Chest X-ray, AP view. Patient: 73 years old, sex F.
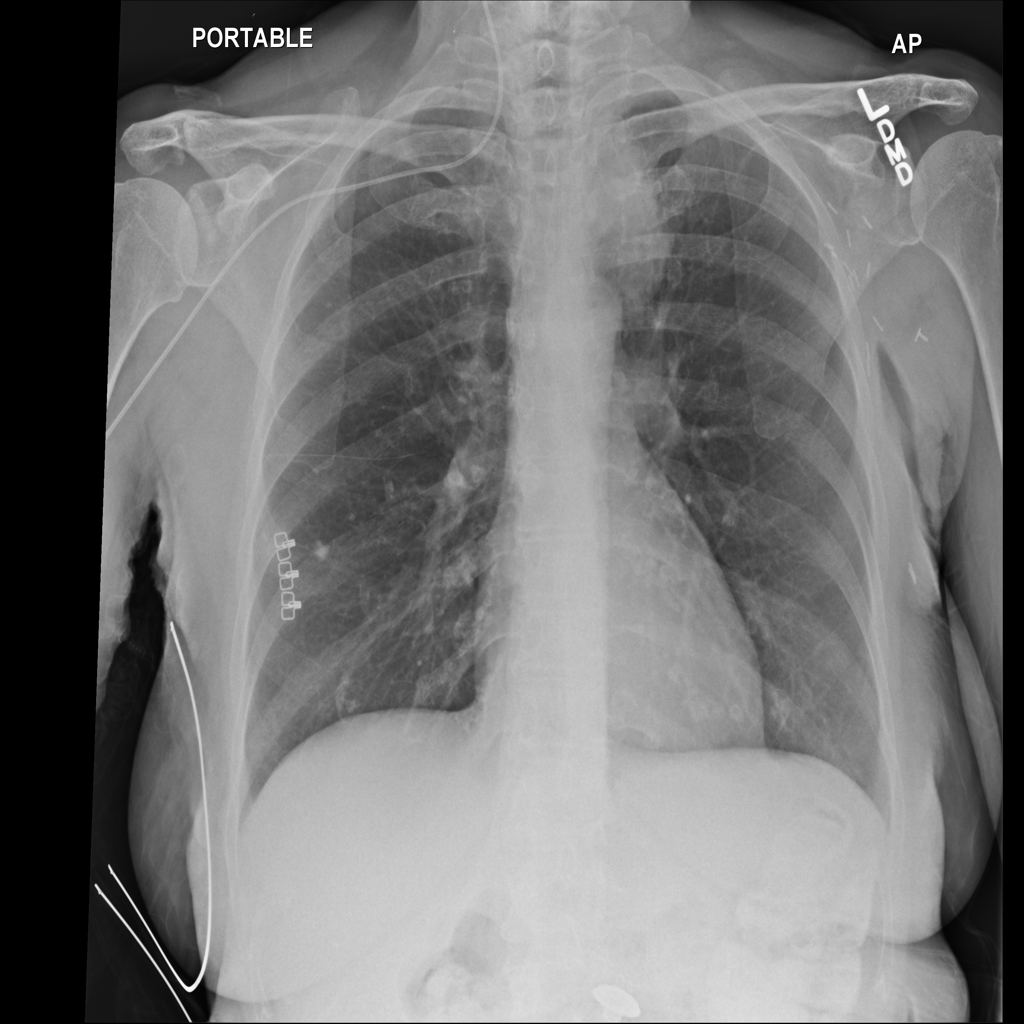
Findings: No Finding